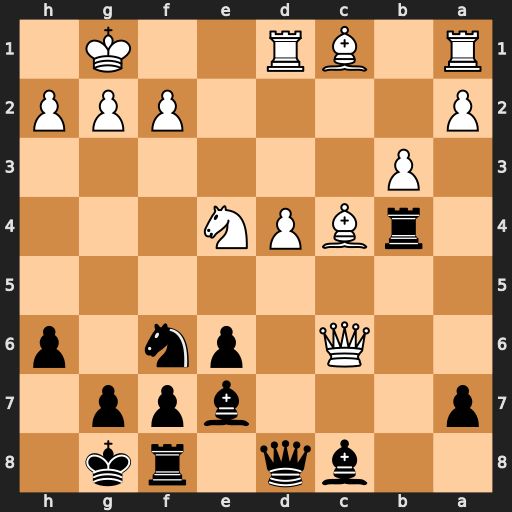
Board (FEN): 2bq1rk1/p3bpp1/2Q1pn1p/8/1rBPN3/1P6/P4PPP/R1BR2K1
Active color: b
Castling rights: -
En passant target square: -
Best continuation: Bb7 Nxf6+ gxf6 Qxb7 Rxb7